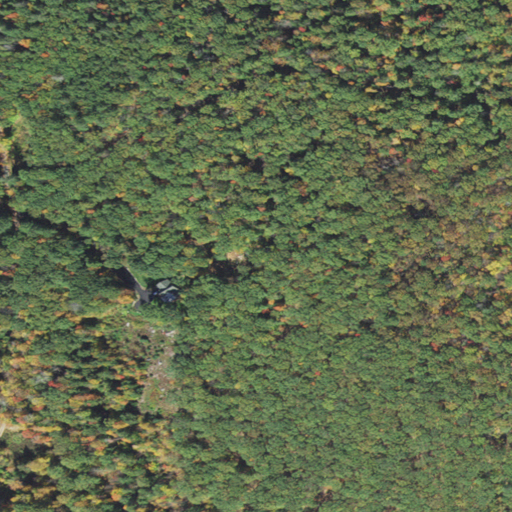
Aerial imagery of mountain in New Hampshire named Schofield Mountain containing deciduous forest, mixed forest, open development, evergreen forest, low intensity development, and pasture